Interaction volume radius: 5 \u00c5
Interaction volume height: 30 \u00c5
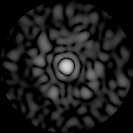
Disorder parameter: 0.8319